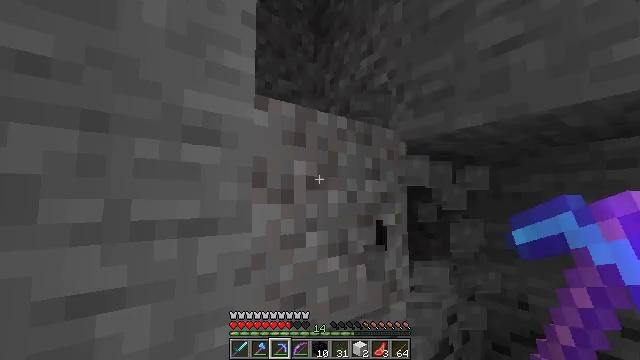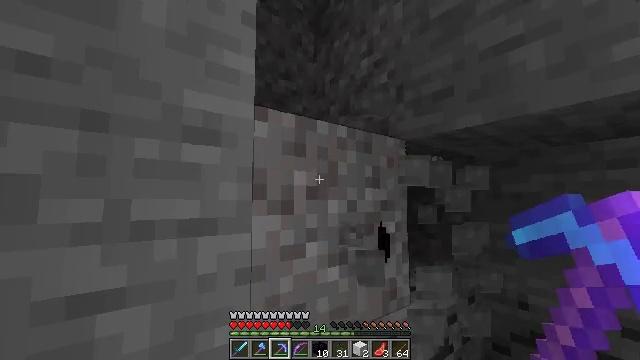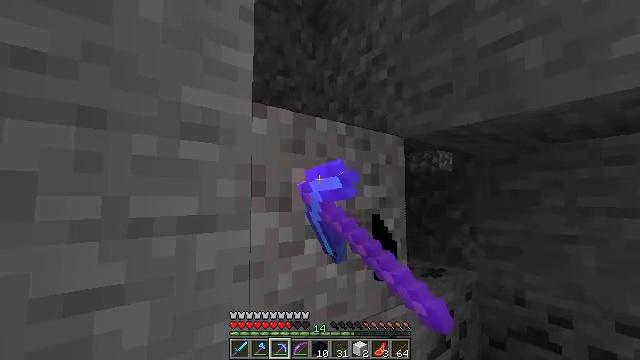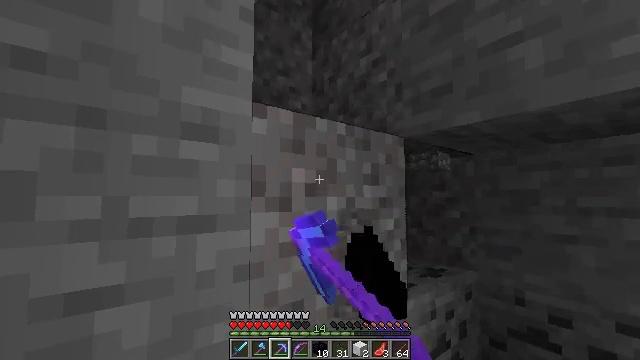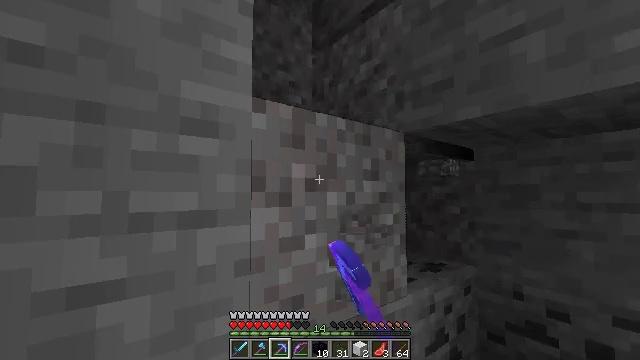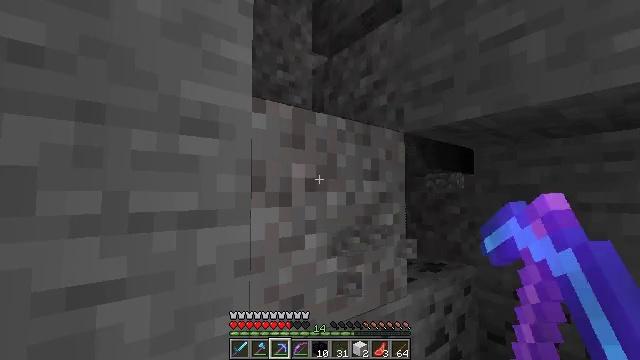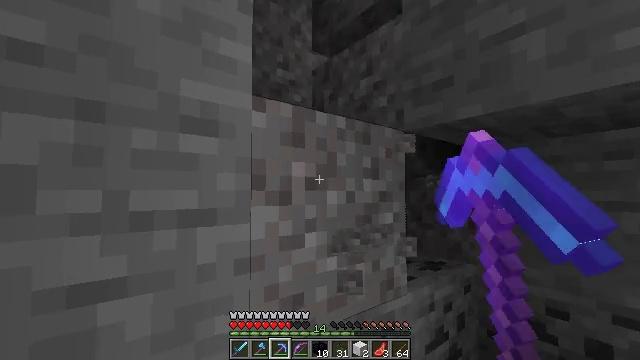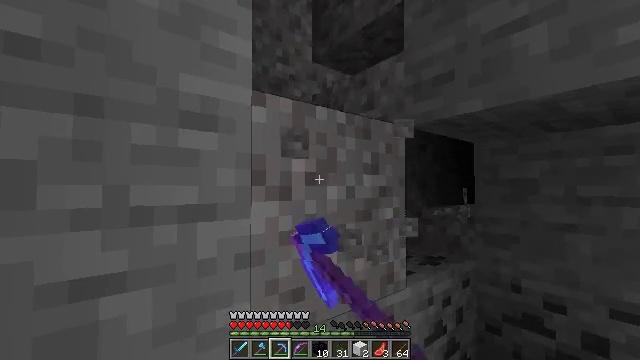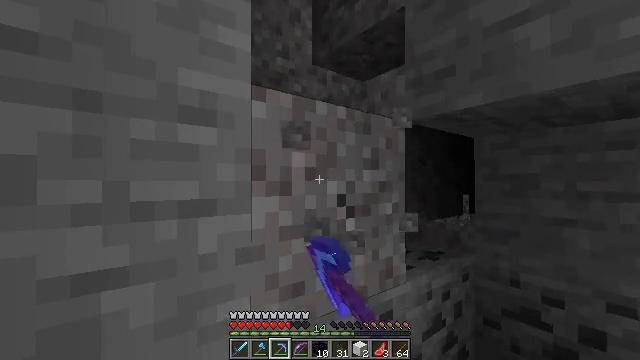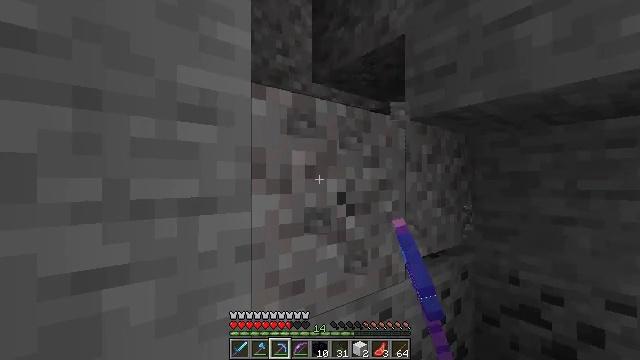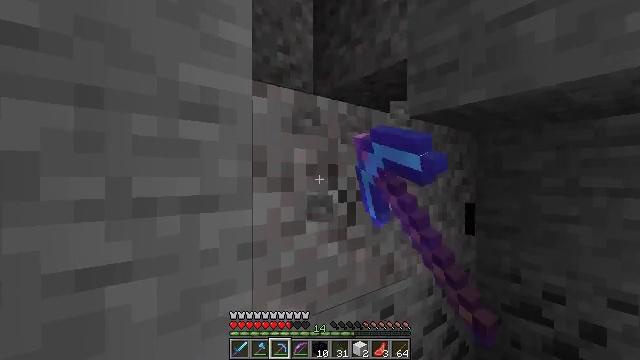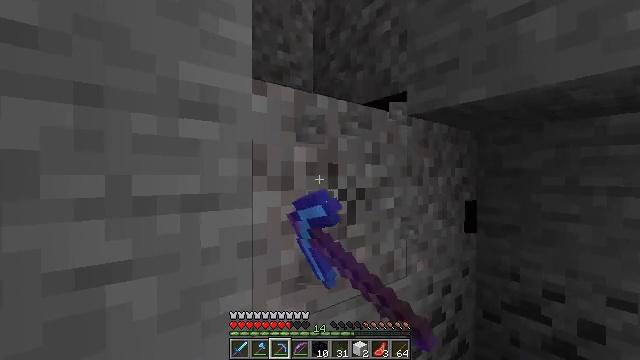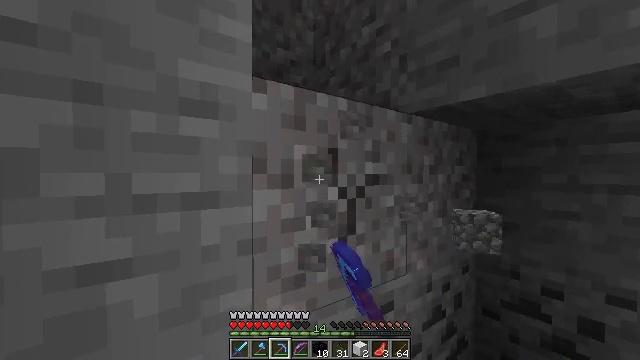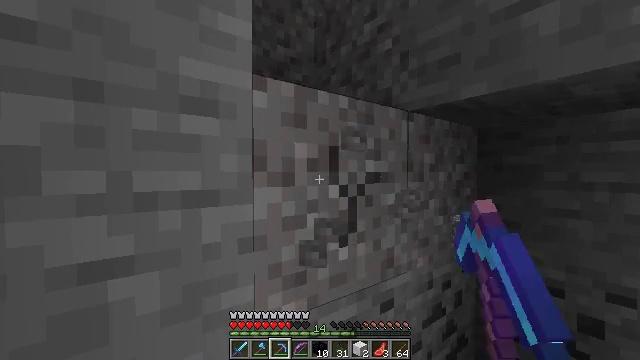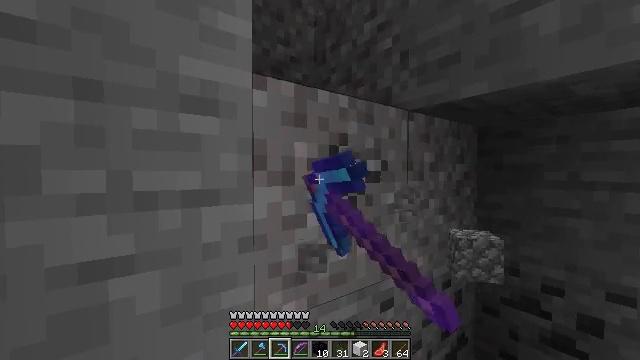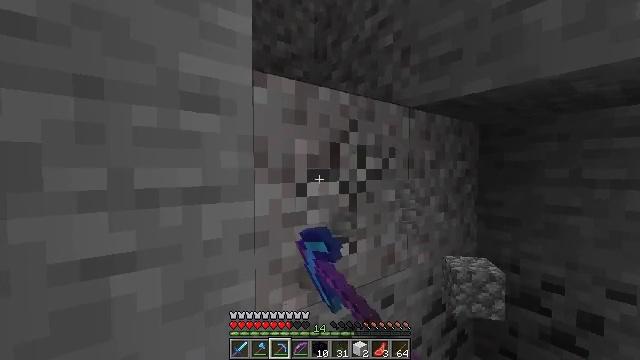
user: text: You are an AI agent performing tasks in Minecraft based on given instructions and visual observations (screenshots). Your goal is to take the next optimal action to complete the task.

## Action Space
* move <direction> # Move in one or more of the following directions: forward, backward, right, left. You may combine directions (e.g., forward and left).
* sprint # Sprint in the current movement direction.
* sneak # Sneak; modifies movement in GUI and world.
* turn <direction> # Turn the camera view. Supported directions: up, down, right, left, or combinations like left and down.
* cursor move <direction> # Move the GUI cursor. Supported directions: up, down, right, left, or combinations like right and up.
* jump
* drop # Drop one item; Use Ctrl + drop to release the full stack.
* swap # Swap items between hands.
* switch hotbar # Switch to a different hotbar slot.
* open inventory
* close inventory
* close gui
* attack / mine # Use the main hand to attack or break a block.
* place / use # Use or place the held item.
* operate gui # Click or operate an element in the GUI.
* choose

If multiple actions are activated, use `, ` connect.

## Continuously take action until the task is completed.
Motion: motion action
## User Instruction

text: Break the gravel block.
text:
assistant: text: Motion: attack / mine
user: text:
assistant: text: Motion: attack / mine
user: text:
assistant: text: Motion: attack / mine
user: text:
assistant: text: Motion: turn down, attack / mine
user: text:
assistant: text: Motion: attack / mine
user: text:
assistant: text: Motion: attack / mine
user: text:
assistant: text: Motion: turn down, attack / mine
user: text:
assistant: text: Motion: turn down, attack / mine
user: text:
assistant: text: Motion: attack / mine
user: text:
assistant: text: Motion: attack / mine
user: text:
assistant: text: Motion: attack / mine
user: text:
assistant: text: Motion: attack / mine
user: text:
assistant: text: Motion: attack / mine
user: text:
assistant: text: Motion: attack / mine
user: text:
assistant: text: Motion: attack / mine
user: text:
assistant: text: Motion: attack / mine
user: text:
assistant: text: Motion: attack / mine
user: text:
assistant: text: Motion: attack / mine
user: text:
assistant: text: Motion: attack / mine
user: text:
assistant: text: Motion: attack / mine
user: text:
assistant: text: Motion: attack / mine
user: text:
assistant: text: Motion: attack / mine
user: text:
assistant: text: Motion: attack / mine
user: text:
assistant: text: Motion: attack / mine
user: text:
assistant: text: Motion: attack / mine
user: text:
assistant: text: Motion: attack / mine
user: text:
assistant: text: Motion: attack / mine
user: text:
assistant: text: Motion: attack / mine
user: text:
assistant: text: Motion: attack / mine